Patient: sex M, age 48
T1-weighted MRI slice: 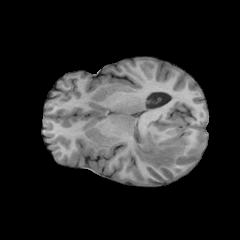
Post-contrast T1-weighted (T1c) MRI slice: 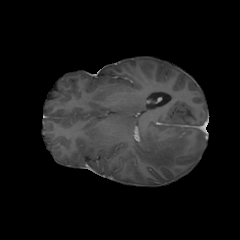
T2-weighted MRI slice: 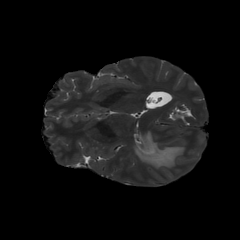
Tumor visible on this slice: yes
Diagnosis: Glioblastoma, IDH-wildtype
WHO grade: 4